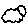
Label: cloud